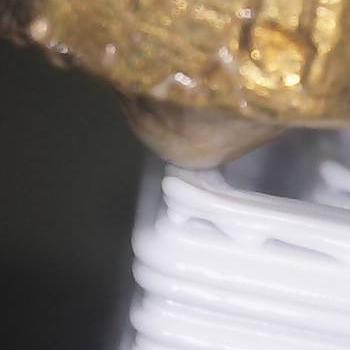
Flow rate: 94%